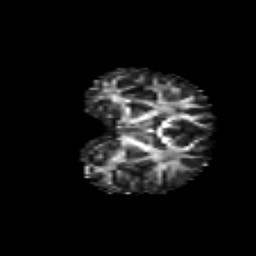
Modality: FA
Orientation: coronal
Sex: female
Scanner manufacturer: siemens
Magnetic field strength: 3 T
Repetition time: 5 s
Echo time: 0.071 s